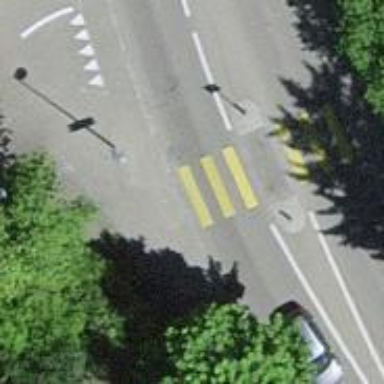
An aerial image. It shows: Uncontrolled footway crossing with markings.